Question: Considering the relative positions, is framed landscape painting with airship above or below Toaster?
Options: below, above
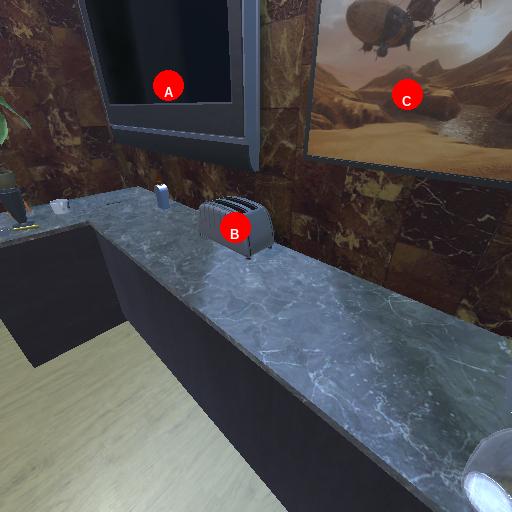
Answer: below